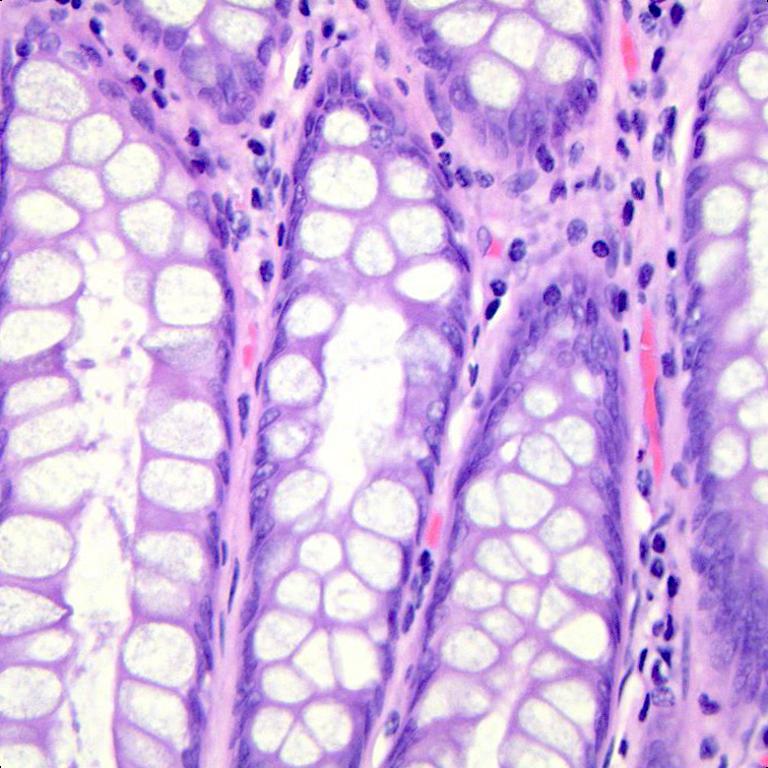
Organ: colon
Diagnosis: benign